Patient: sex M, age 63
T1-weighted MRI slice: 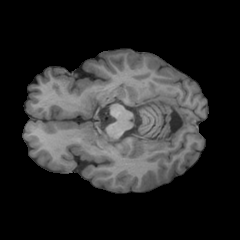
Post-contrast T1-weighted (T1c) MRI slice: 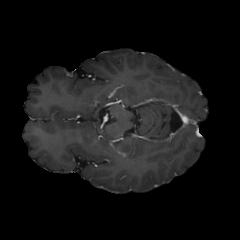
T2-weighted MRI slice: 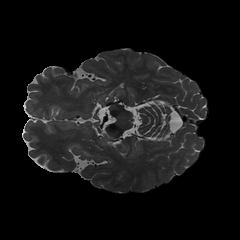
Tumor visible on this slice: no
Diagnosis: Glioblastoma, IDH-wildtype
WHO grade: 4